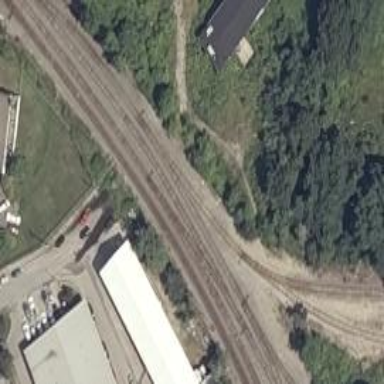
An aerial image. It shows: Rail spur service.